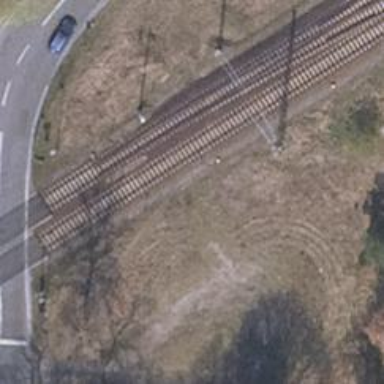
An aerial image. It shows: Railway signal.